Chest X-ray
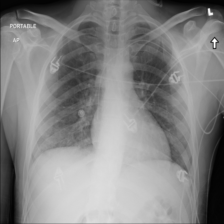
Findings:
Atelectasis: negative
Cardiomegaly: negative
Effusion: negative
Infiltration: negative
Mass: negative
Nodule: negative
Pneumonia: negative
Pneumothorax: negative
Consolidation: negative
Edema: negative
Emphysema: negative
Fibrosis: negative
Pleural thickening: negative
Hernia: negative